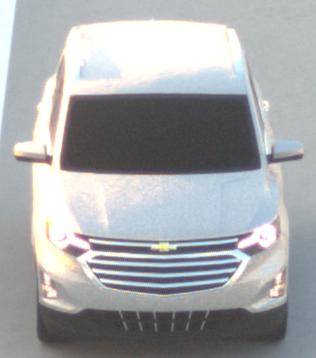
Make: Chevrolet
Model: Equinox
Detailed model: Gen. 2
Model produced from: 2015
Model produced until: 2017
Doors: 5
Color: white
Road condition: dry road
Daytime: sunrise or sunset
Contrast: medium contrast